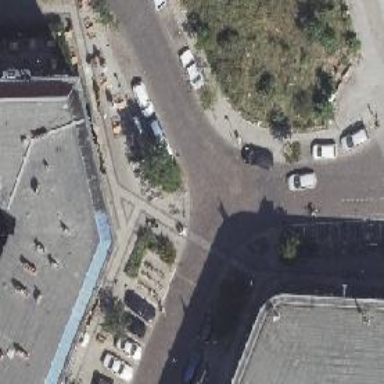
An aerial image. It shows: Bicycle parking located on the sidewalk.